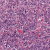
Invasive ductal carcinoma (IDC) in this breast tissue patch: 1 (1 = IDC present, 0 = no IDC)